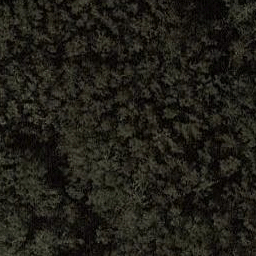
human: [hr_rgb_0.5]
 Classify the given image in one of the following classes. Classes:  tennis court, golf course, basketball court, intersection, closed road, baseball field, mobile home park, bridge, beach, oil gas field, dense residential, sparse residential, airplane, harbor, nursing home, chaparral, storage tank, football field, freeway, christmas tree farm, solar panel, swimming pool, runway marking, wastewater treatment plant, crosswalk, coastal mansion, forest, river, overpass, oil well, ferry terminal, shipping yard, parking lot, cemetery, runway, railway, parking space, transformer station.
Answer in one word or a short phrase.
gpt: forest